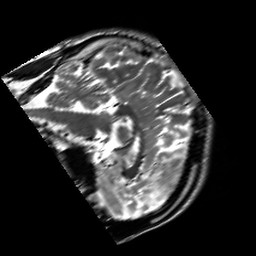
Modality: T2w
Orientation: sagittal
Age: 29
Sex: male
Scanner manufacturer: siemens
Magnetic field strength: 3 T
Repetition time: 7 s
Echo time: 0.09 s